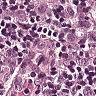
Metastatic tissue present: yes